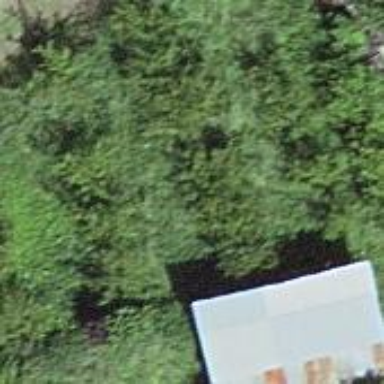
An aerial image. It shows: Shed.